Aerial crown-view tile of a tropical tree (Barro Colorado Island, Panama), acquired 20250512:
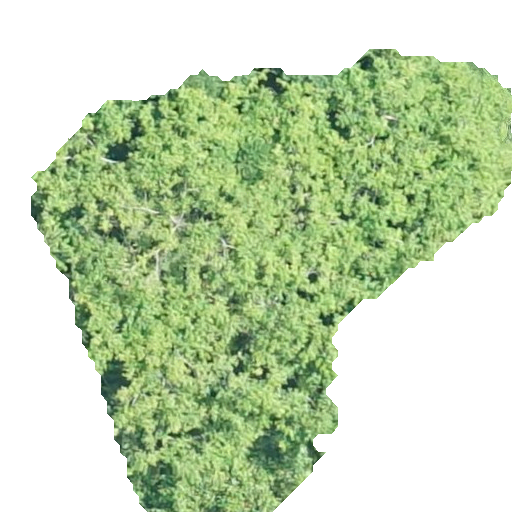
Species: Trattinnickia aspera
GBIF accepted scientific name: Trattinnickia aspera
Crown area: 206.693 m²